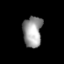
Tissue: prostate
Cell type: T cells
Senescence score: 0.3227
Nuclear area (px): 579
Mean DAPI intensity: 152.299